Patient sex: M
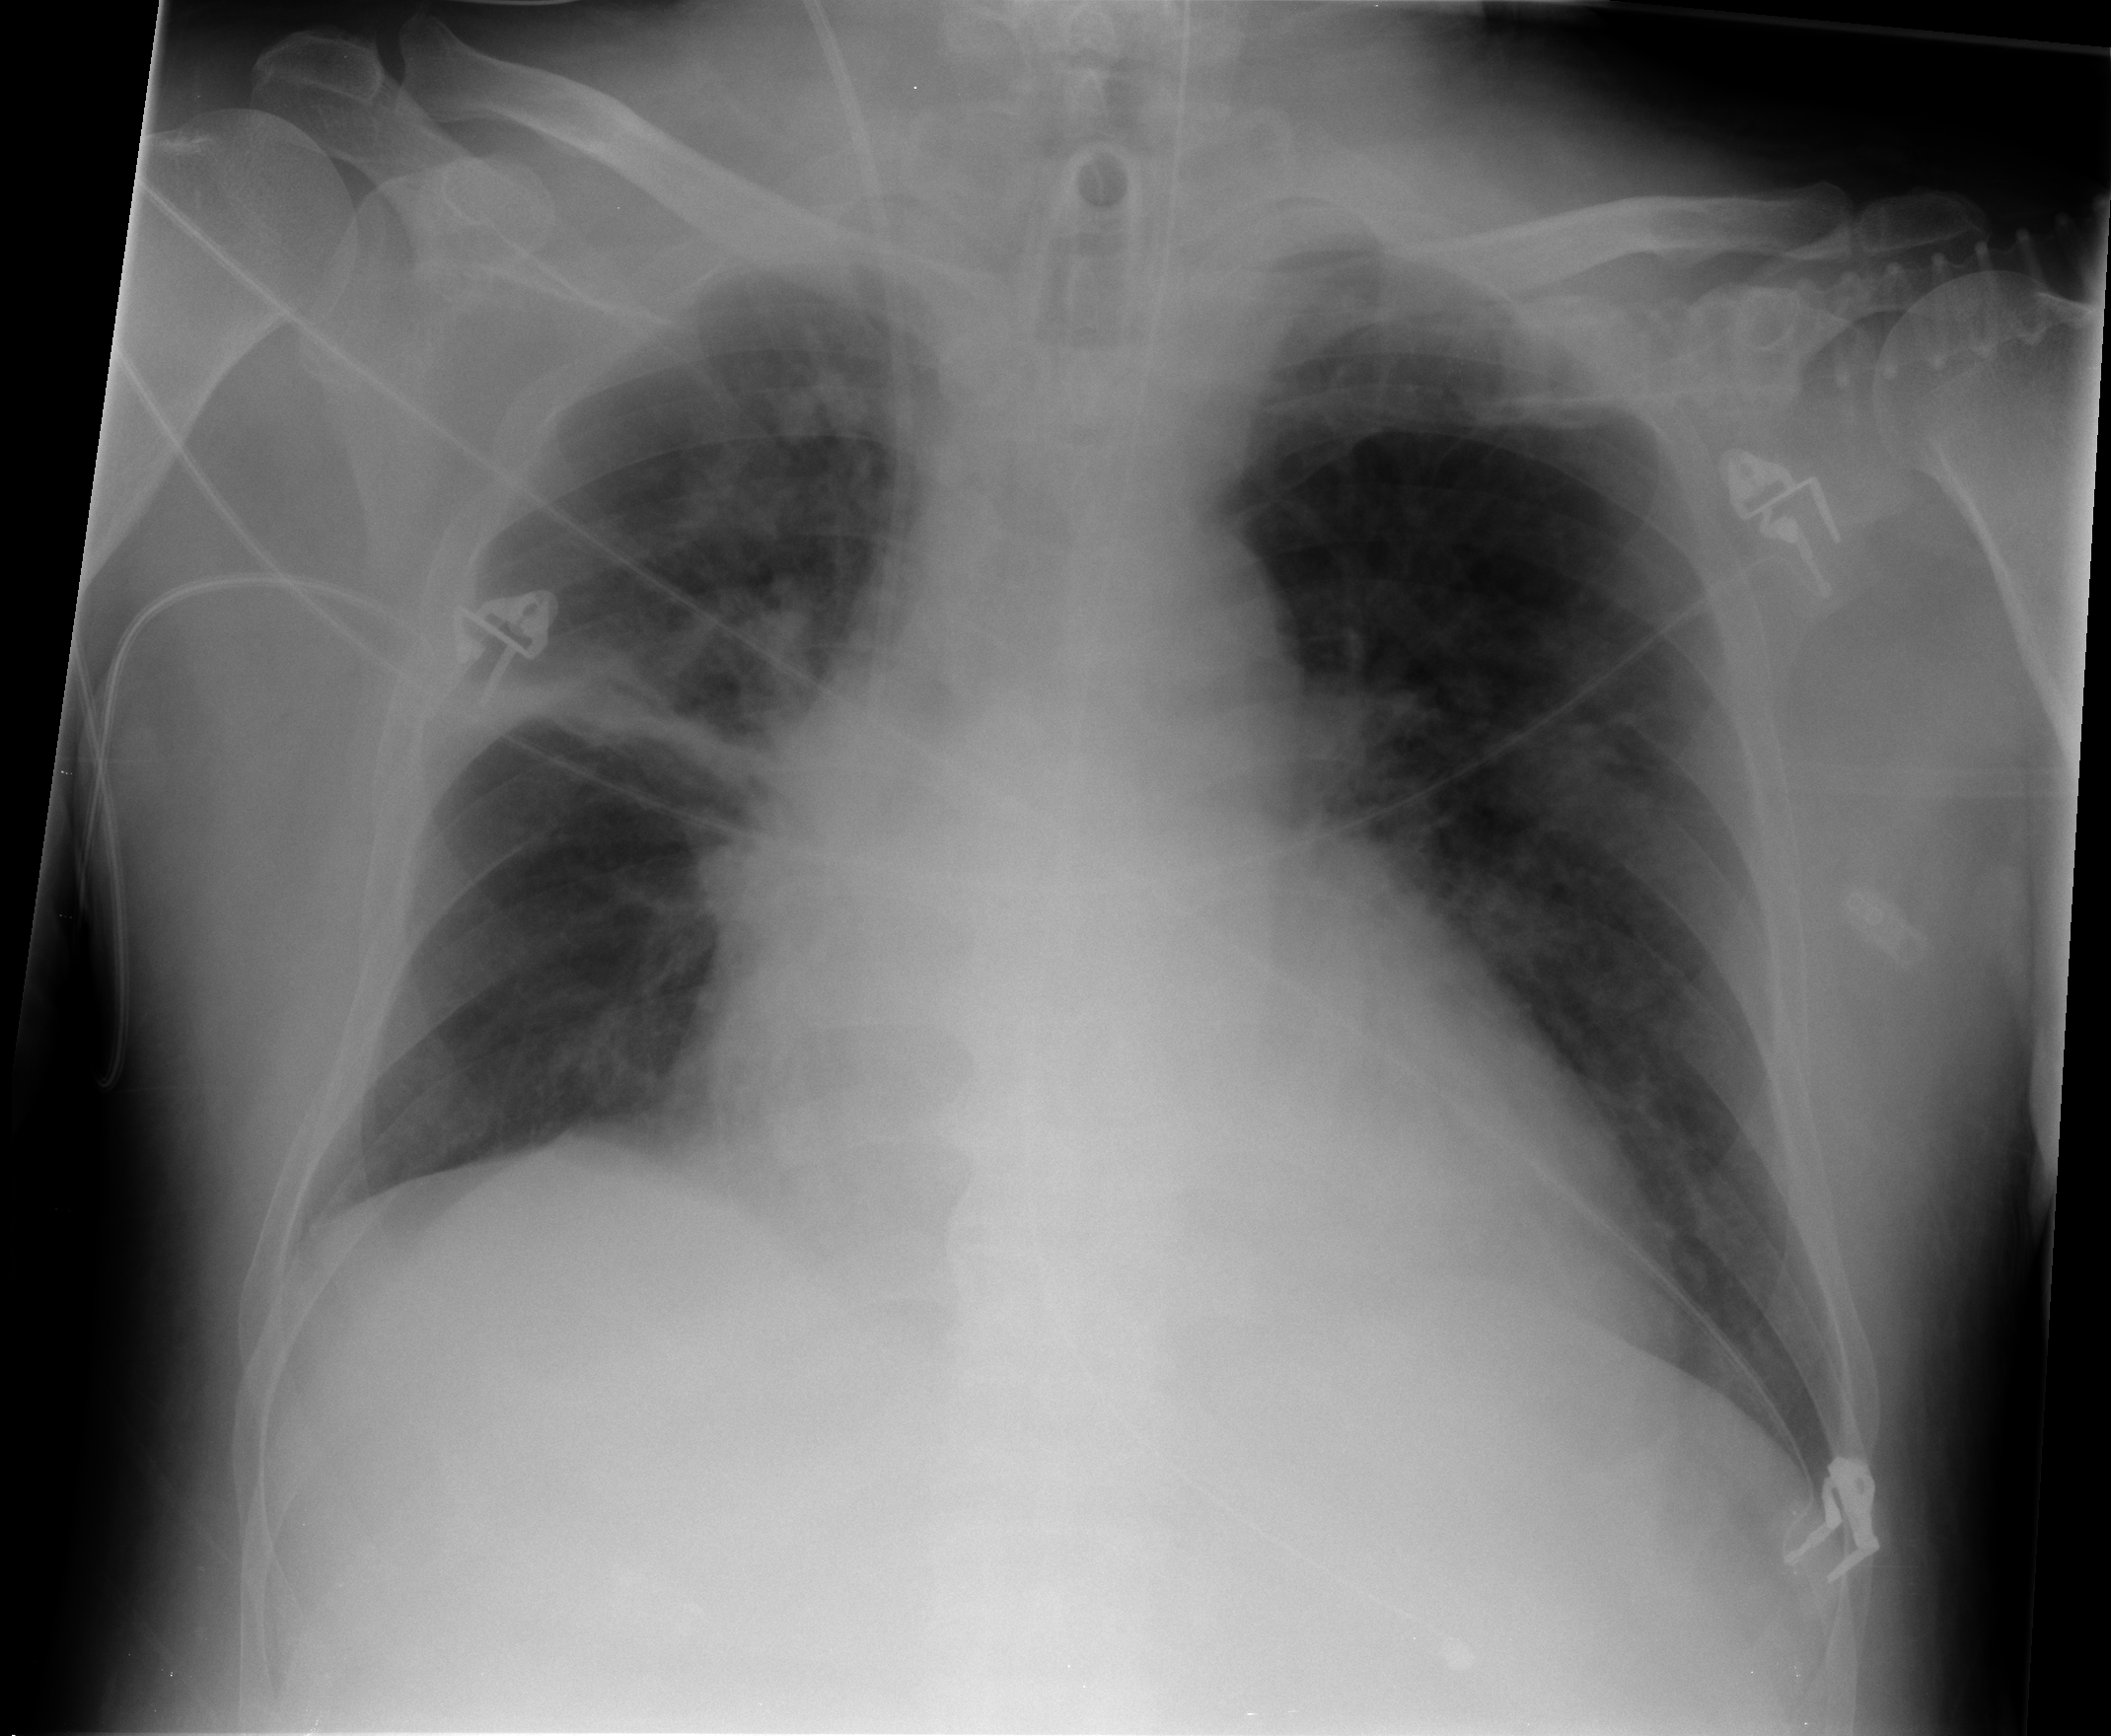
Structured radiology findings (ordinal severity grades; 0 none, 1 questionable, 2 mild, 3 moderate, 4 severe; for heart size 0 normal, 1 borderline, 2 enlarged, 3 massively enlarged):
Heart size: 2
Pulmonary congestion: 2
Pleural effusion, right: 2
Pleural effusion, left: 0
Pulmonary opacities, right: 0
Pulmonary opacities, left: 0
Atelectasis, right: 2
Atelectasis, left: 0